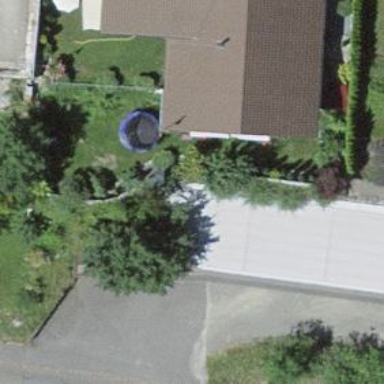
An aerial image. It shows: Group of garages.